Question: I am currently trying to build an app with multiple different markers in a single city, but when I click one of the markers, the info window appears for another marker, even though the coordinates are different. Any help would be appreciated.
Here is my Java code,
'''
map.addMarker(new MarkerOptions()
.icon(BitmapDescriptorFactory.fromResource(R.drawable.rsz_marker))
.title(jsonObj.getString("name"))
.anchor((float).5,(float).5)
.snippet(Integer.toString(jsonObj.getInt("population")))
.infoWindowAnchor((float).5,(float).46)
.position(latLng));
'''
And here is a screenshot of what is happening (I clicked on the left marker):

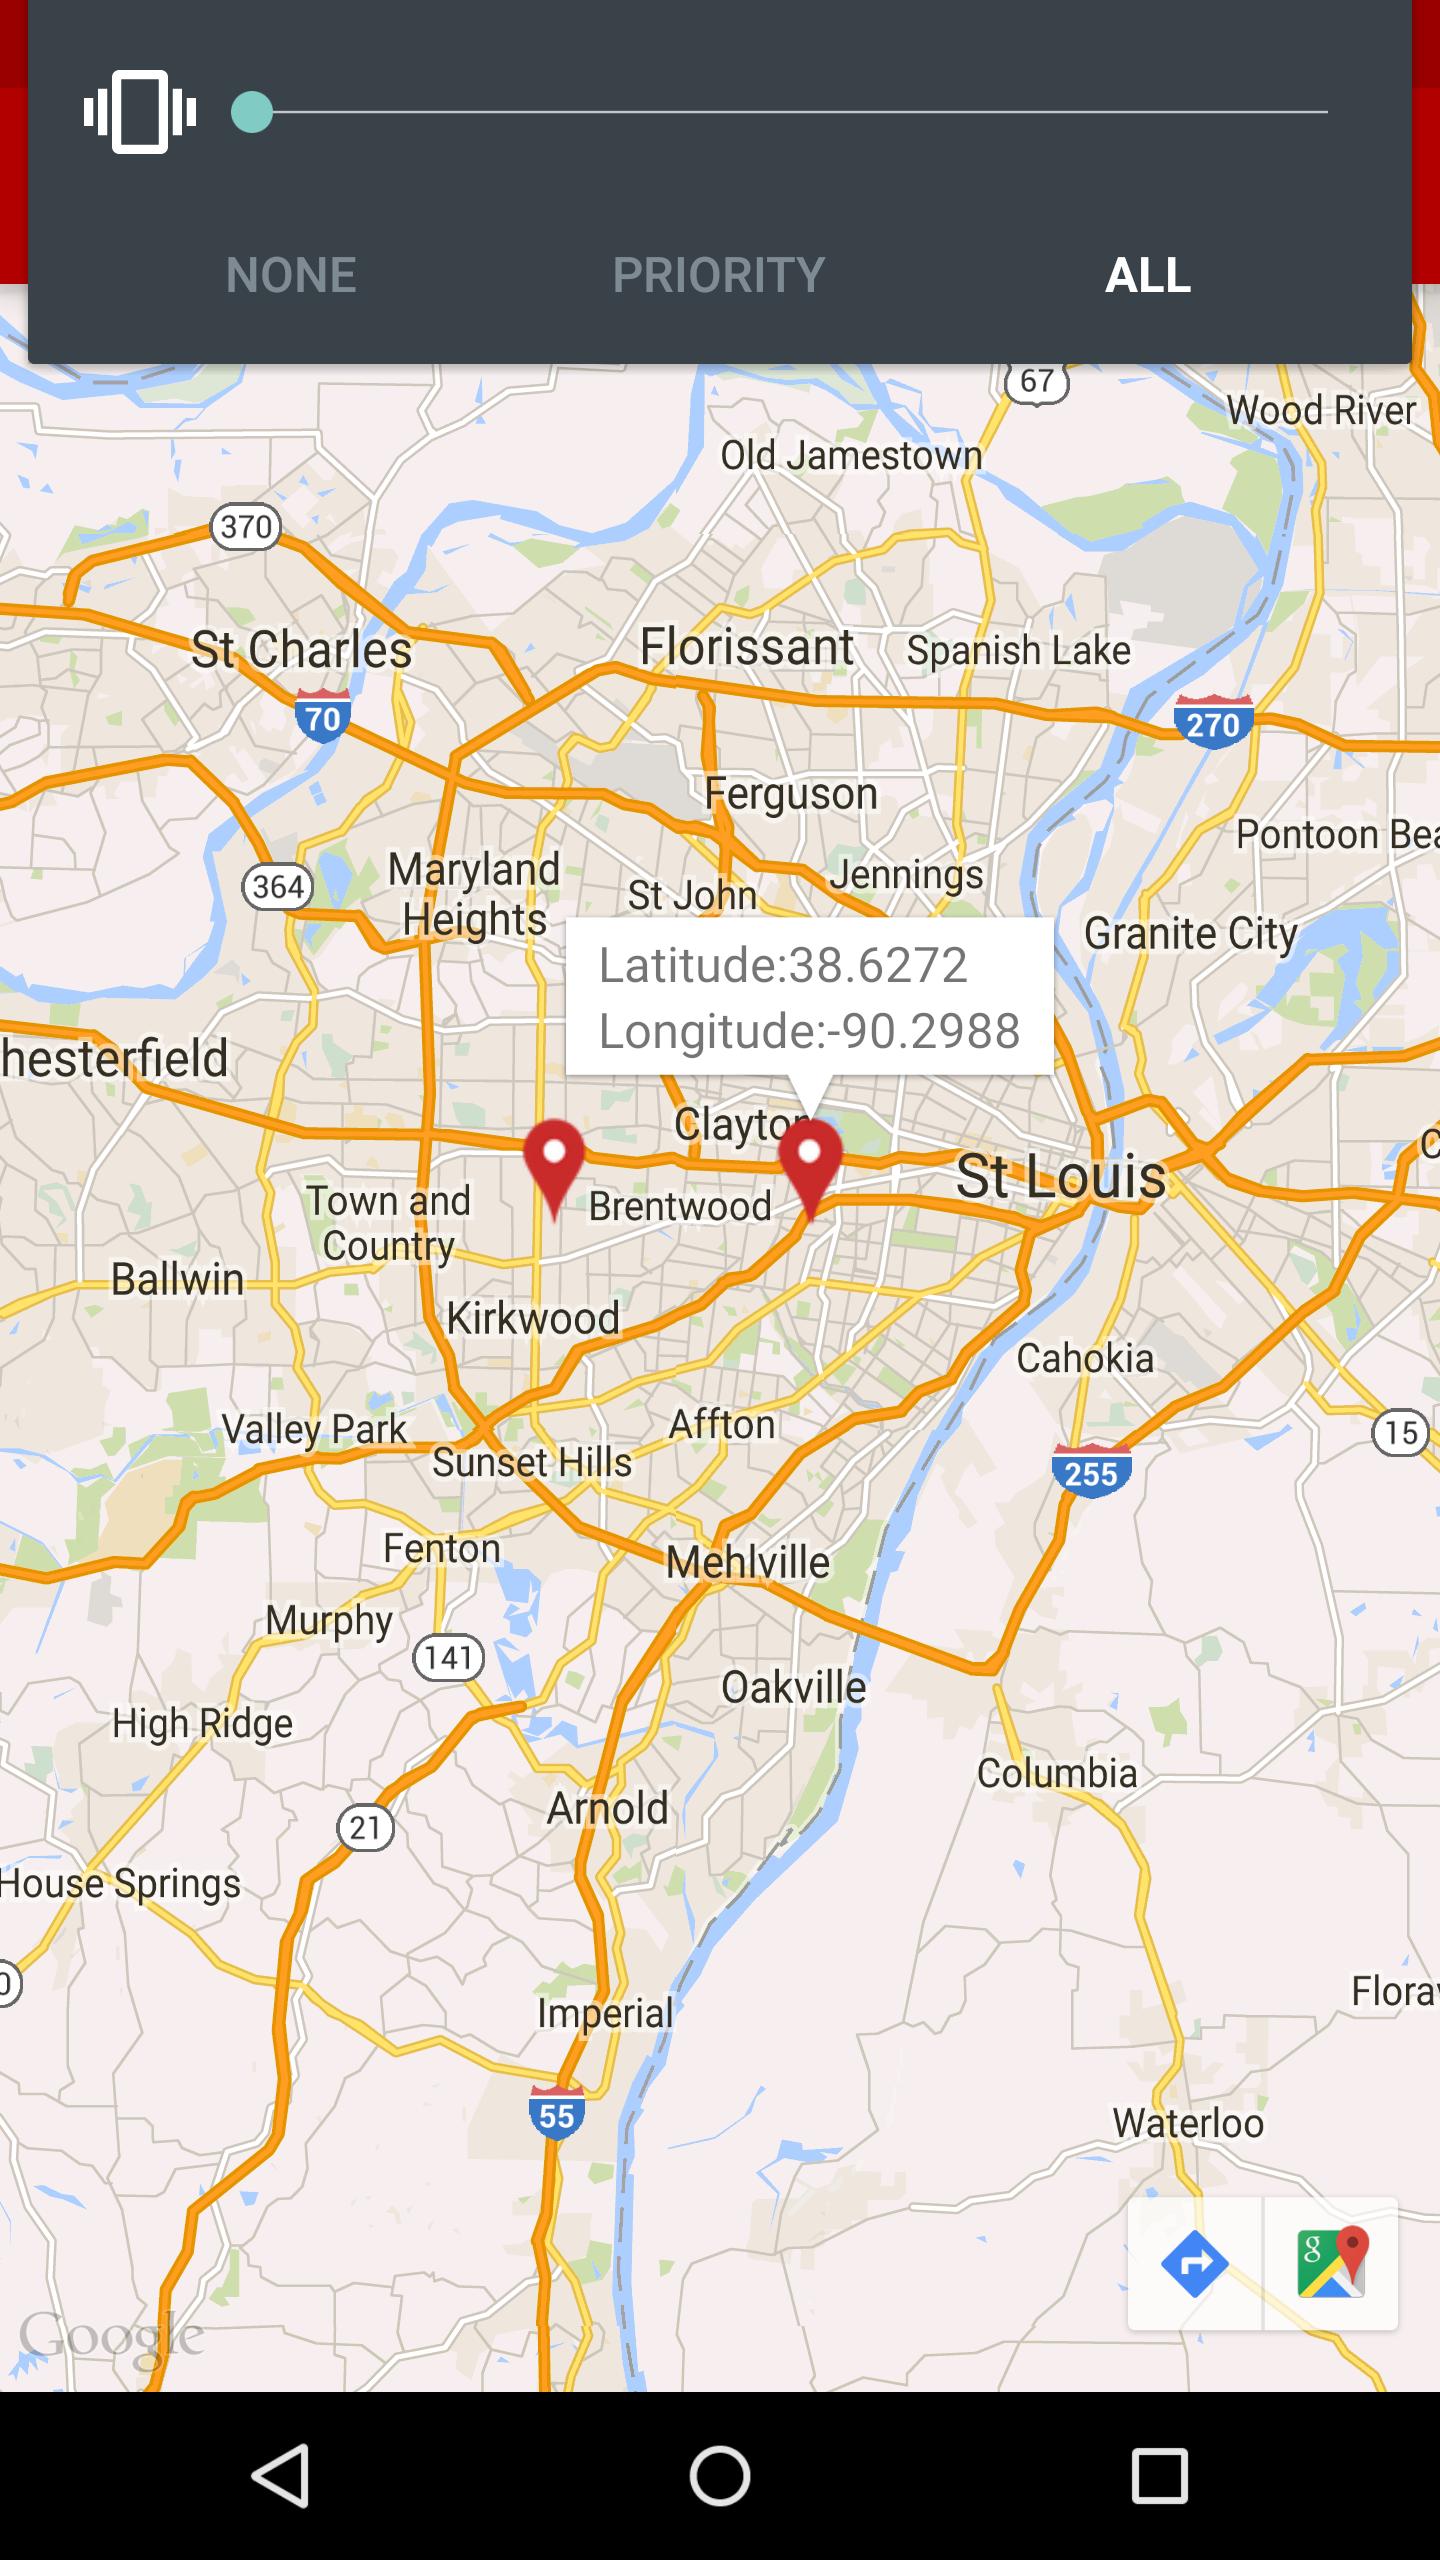
Answer: This is the default marker clickable area. There was a <URL>, but this technique applied to the previous version of GoogleMap.
IMHO, setting larger marker size should fix your issue. Somewhere near 36x36 (hdpi) should be okay.